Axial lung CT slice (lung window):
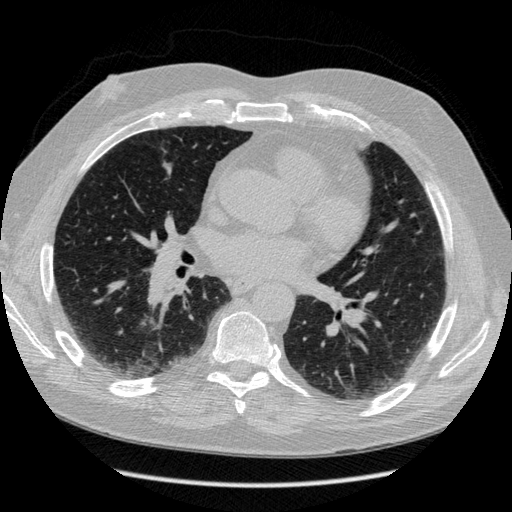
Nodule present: no